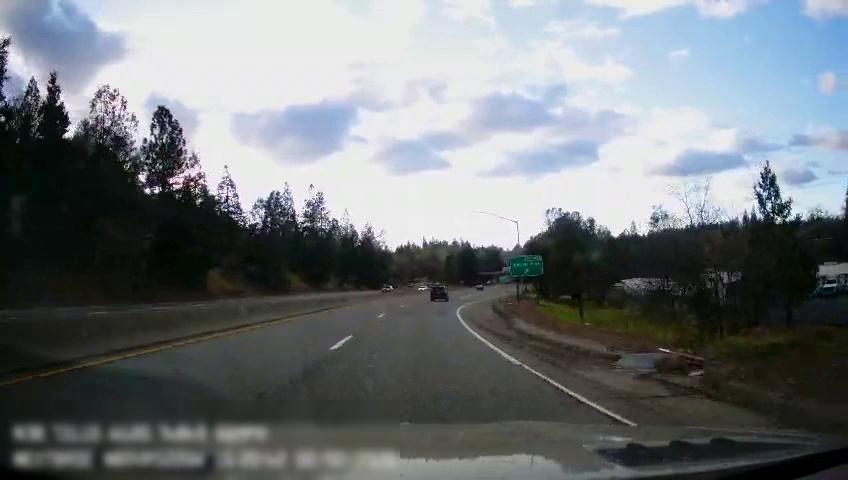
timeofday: Day
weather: Sunny
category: Drivable Space
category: Drivable Space
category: Vehicles | Car
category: Vehicles | Car
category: Vehicles | SUV
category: Lanes | Alternate Lane
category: Lanes | Current Lane
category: Lanes | Alternate Lane
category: Traffic | Signs